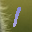
Label: 1